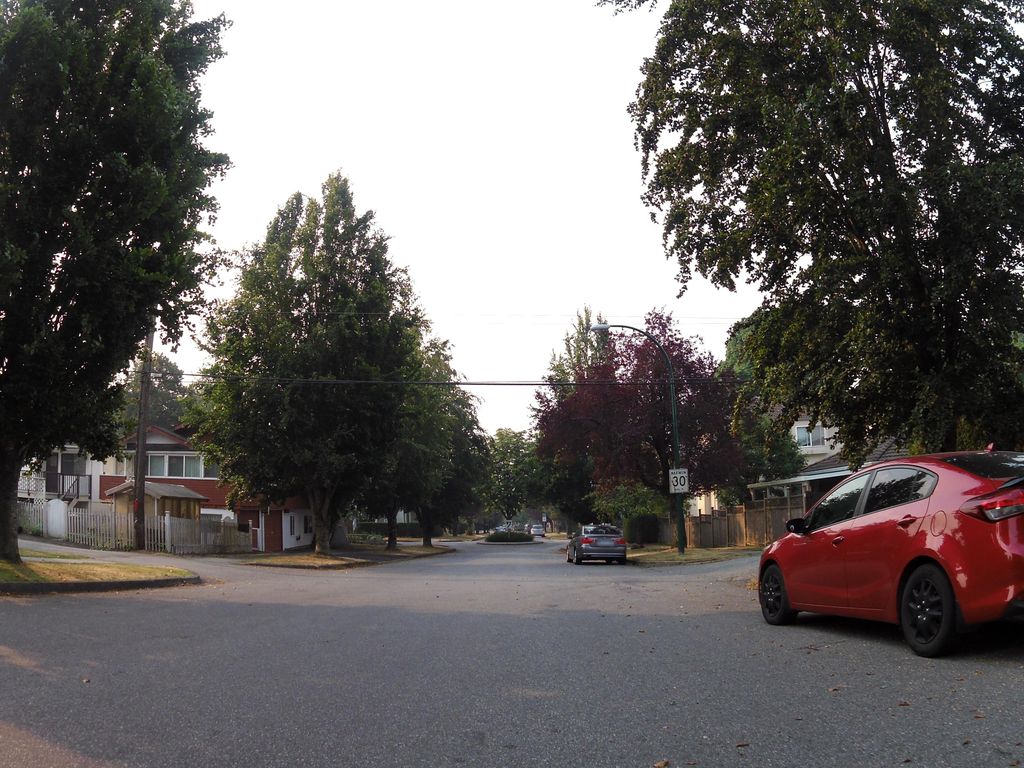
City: vancouver